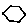
Label: hexagon